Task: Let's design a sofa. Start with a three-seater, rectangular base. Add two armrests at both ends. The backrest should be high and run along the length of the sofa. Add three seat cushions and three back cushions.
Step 505:
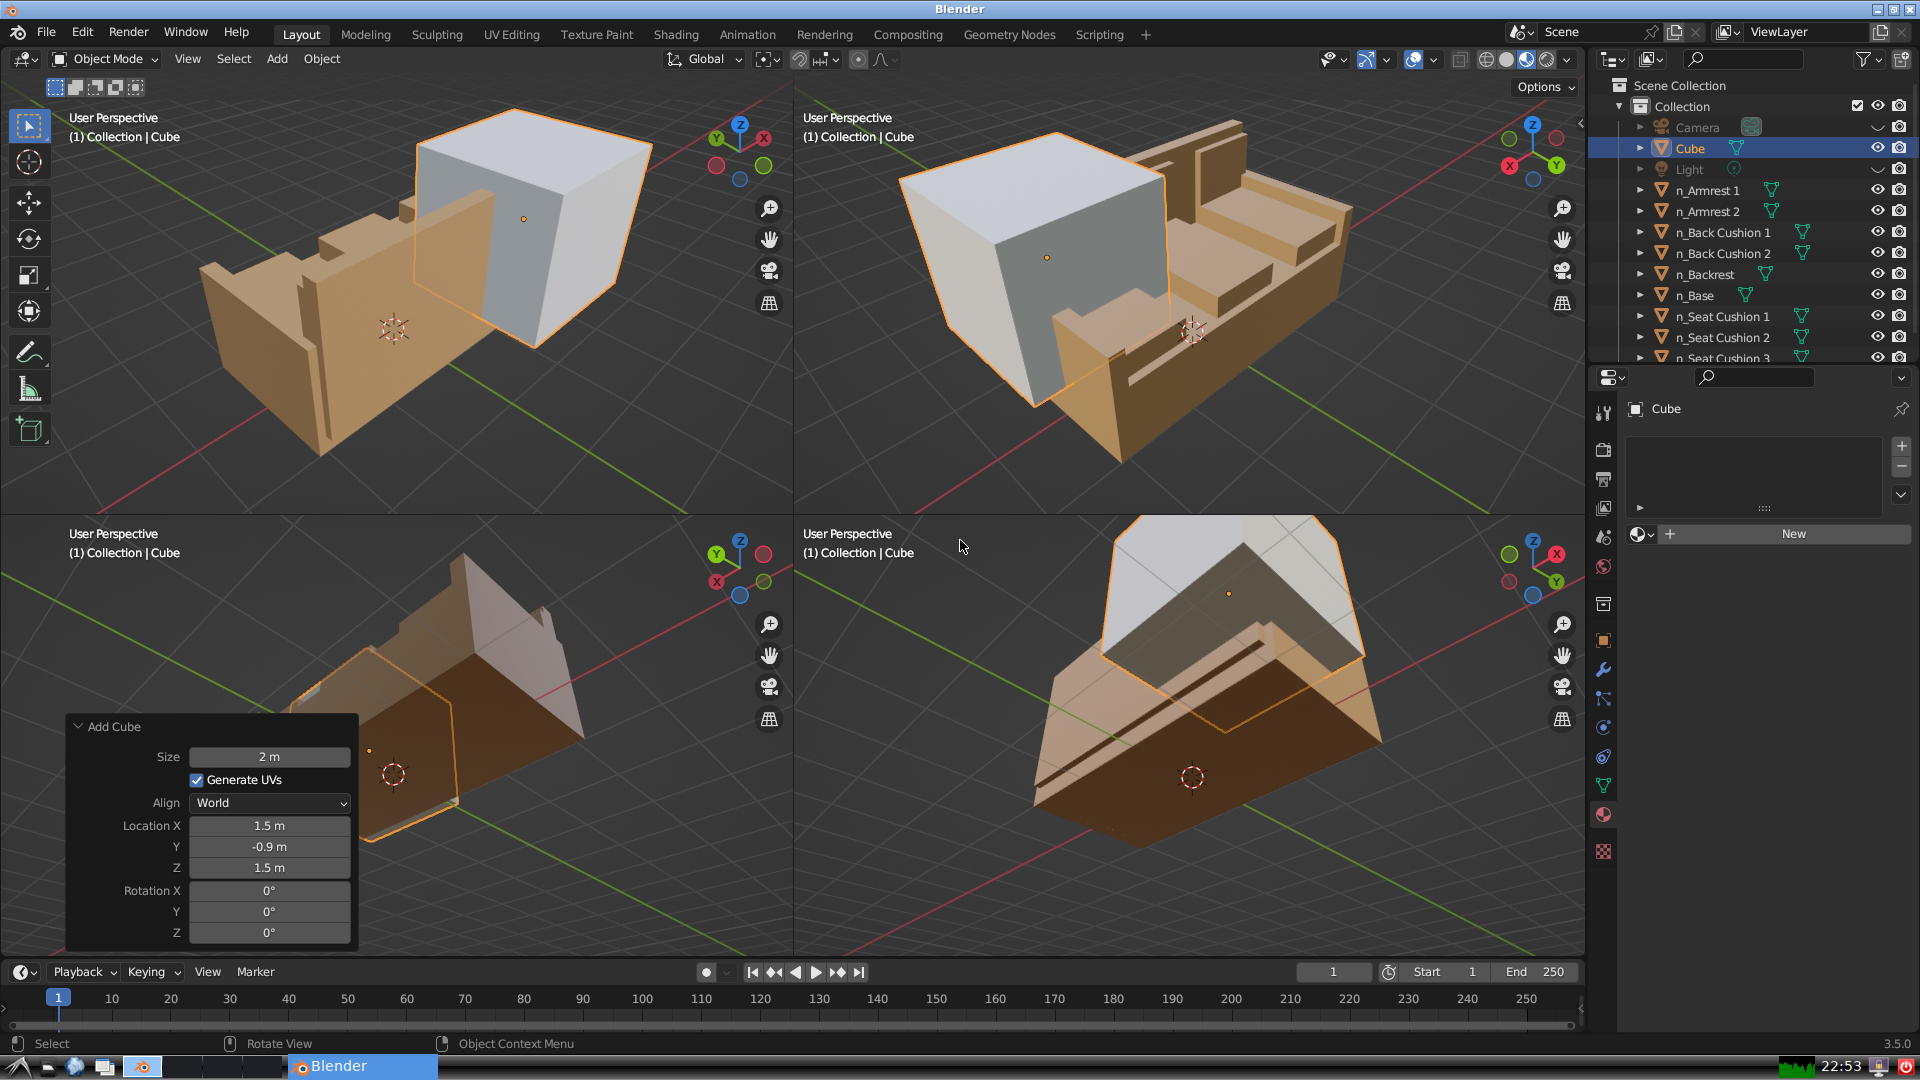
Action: {"key_press": ['Ctrl, Home']}